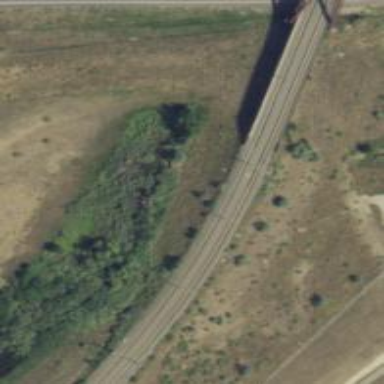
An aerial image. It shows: Light rail bridge with electrified contact line.